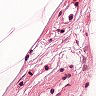
Metastatic tissue present: no